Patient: sex F, age 67
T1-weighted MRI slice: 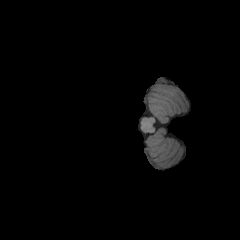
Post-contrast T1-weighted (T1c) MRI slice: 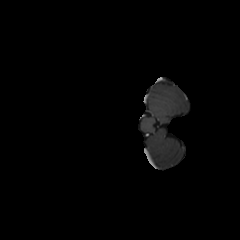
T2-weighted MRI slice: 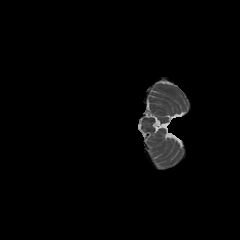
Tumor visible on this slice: no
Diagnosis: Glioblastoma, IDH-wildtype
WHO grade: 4